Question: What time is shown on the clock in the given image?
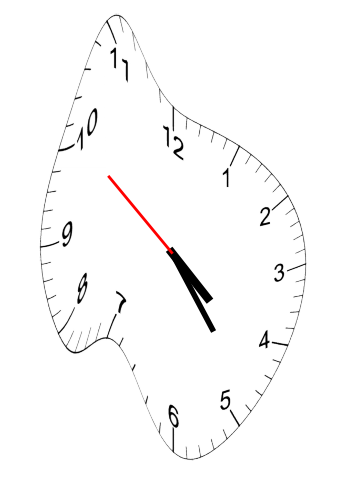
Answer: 04:23:51